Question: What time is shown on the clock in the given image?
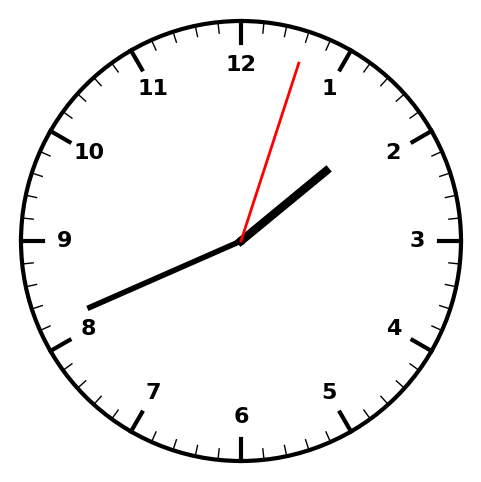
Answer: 01:41:03